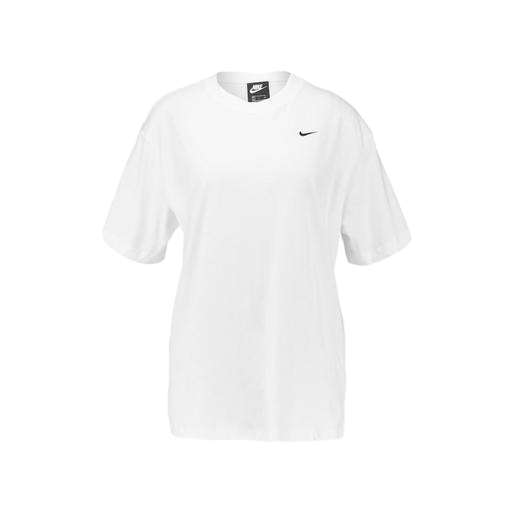
nike shirt, mid t-shirt, white woman's tee, white background